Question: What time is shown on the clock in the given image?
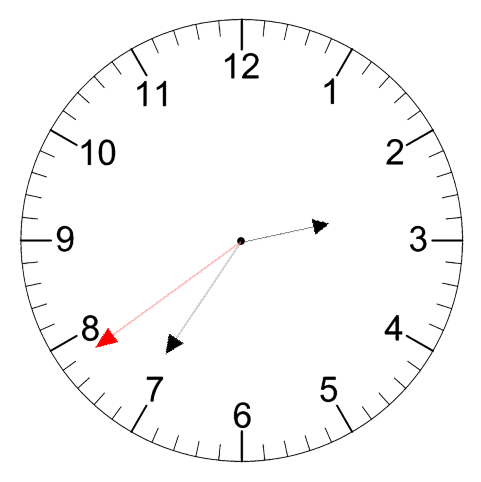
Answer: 02:35:39